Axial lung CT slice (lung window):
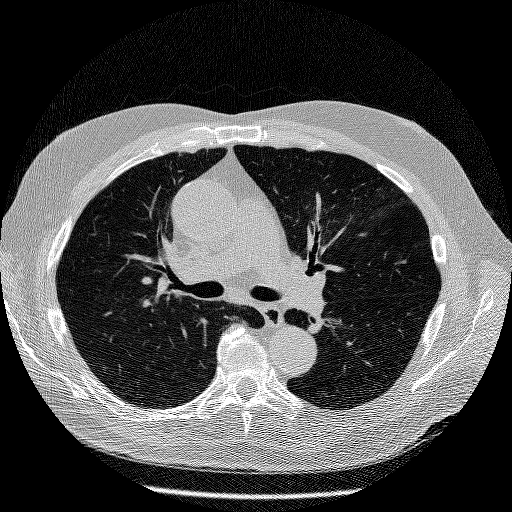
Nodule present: no